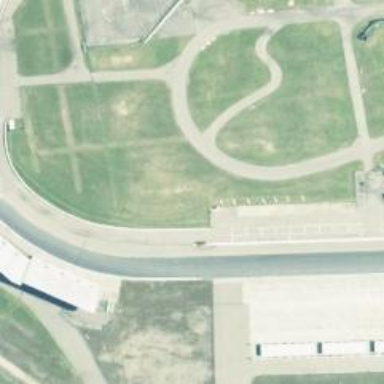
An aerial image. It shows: Raceway for motor sports.